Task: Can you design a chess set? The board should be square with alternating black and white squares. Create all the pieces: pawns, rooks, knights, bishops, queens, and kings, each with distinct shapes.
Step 3575:
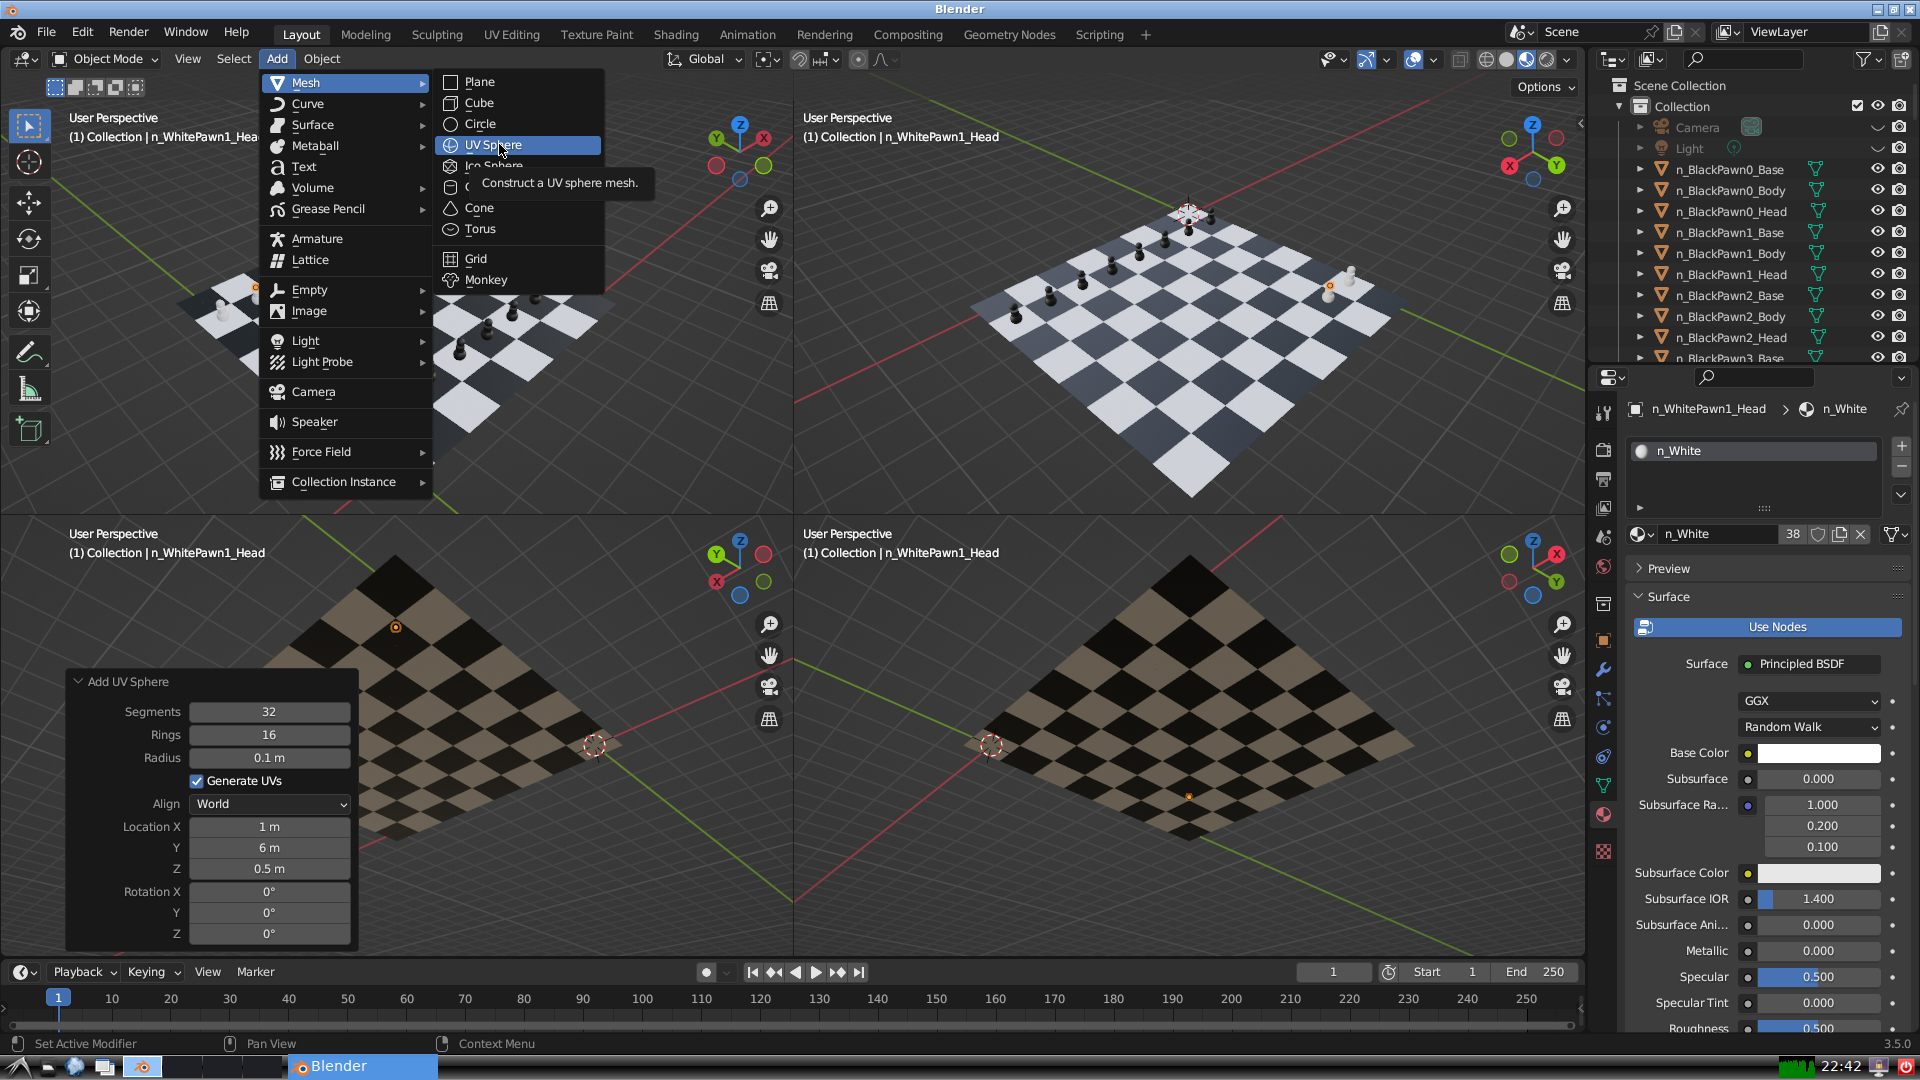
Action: click: no